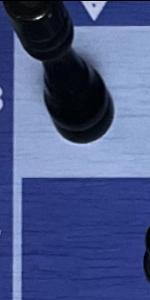
Label: Empty